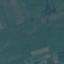
Label: Pasture